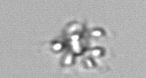
Label: Chaetoceros_didymus_TAG_external_flagellate